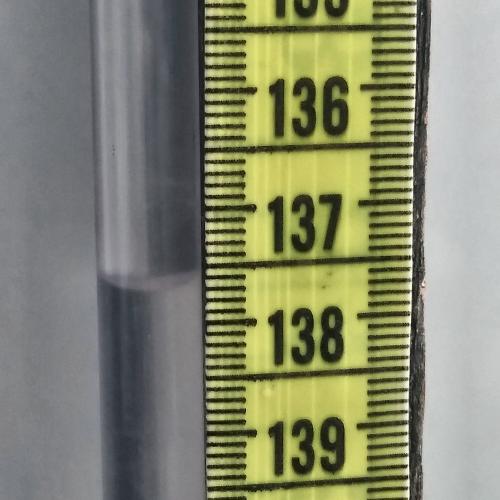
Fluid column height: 137.6 cm